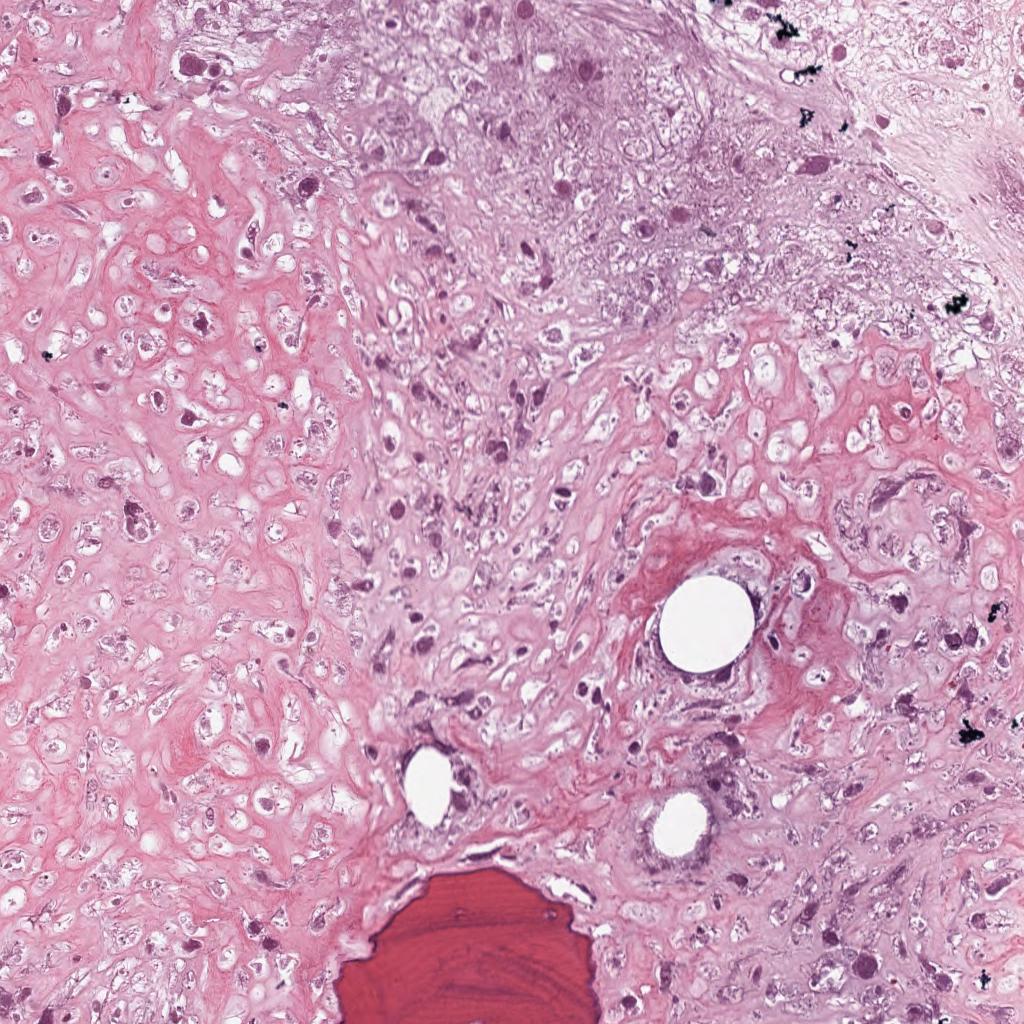
Label: Non-Viable-Tumor